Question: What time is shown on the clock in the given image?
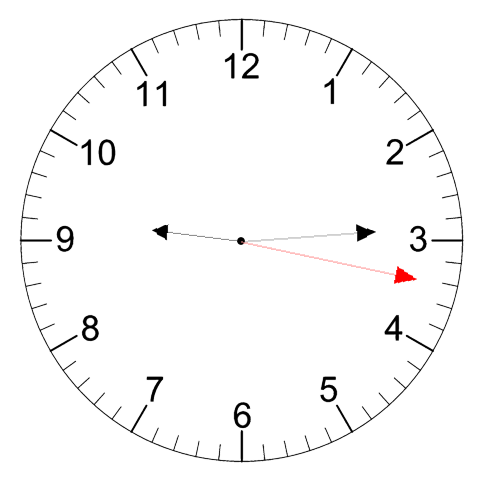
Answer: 09:14:17